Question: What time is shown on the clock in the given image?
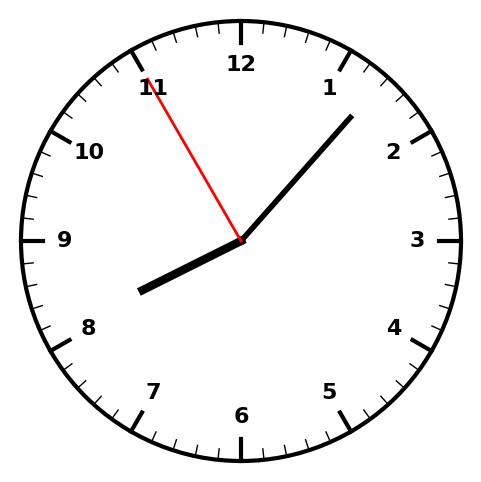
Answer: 08:06:55